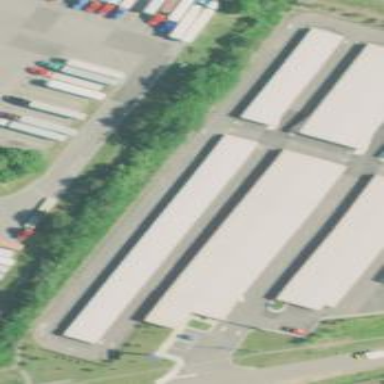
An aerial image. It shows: Building housing storage rental shop.